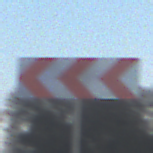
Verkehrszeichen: RichtungstafelnInKurvenGrossRechts
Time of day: SunriseSunset
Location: Outdoor (Nature)
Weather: Clear
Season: Winter
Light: Natural